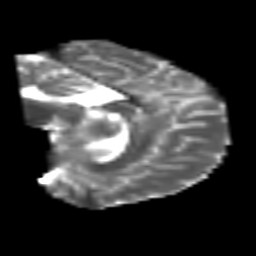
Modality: T2w
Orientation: sagittal
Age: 25
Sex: male
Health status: healthy